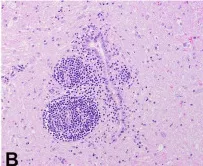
Microscopic images, hematoxylin and eosin. (B) Lymphocytic perivascular cuffing in the grey matter adjacent to the central canal. Scale bar = 50 mum.
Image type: pathology (h&e)